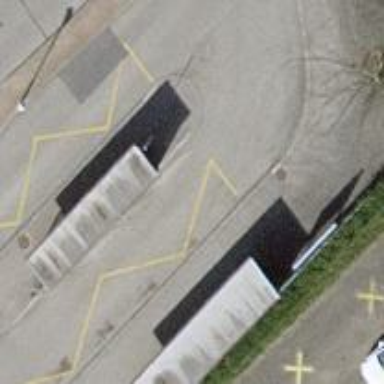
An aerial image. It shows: Bus stop along the road.